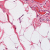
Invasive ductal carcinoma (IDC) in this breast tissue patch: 0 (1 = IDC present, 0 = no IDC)